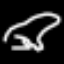
Label: frog